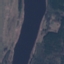
Land use / land cover: River